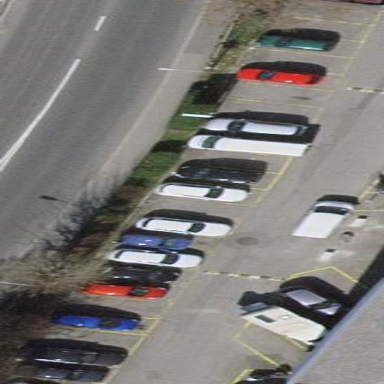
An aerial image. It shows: Parking available on the street side.